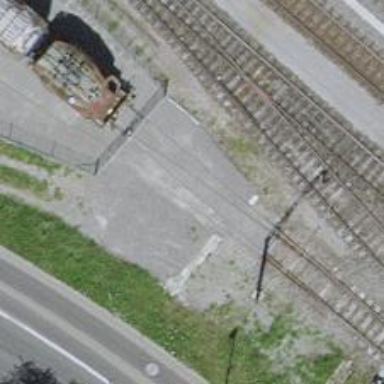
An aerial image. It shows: Preserved railway yard.